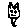
Label: cat